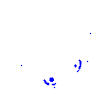
Particle: pion